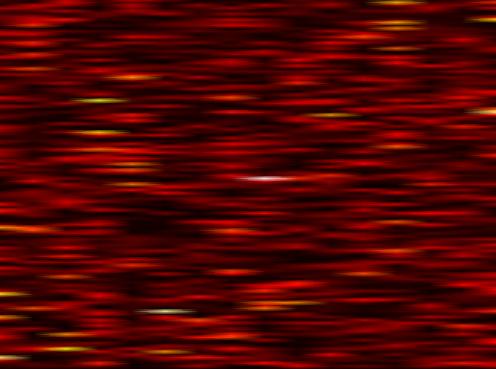
Label: UFMC